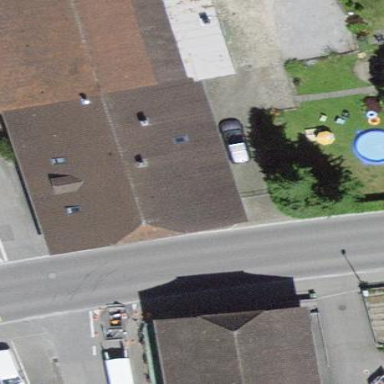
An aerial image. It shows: Residential building.